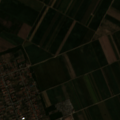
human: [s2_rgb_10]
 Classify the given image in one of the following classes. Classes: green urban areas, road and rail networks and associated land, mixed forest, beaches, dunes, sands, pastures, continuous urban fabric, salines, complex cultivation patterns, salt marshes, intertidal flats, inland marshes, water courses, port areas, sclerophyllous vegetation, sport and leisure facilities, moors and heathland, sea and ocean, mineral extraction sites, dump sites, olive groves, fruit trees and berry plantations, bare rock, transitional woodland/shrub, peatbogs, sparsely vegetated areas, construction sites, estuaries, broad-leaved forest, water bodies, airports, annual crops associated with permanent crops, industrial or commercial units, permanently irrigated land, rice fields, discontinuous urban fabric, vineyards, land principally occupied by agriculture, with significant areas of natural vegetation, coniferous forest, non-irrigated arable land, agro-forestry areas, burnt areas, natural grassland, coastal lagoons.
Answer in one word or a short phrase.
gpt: discontinuous urban fabric, non-irrigated arable land